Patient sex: M
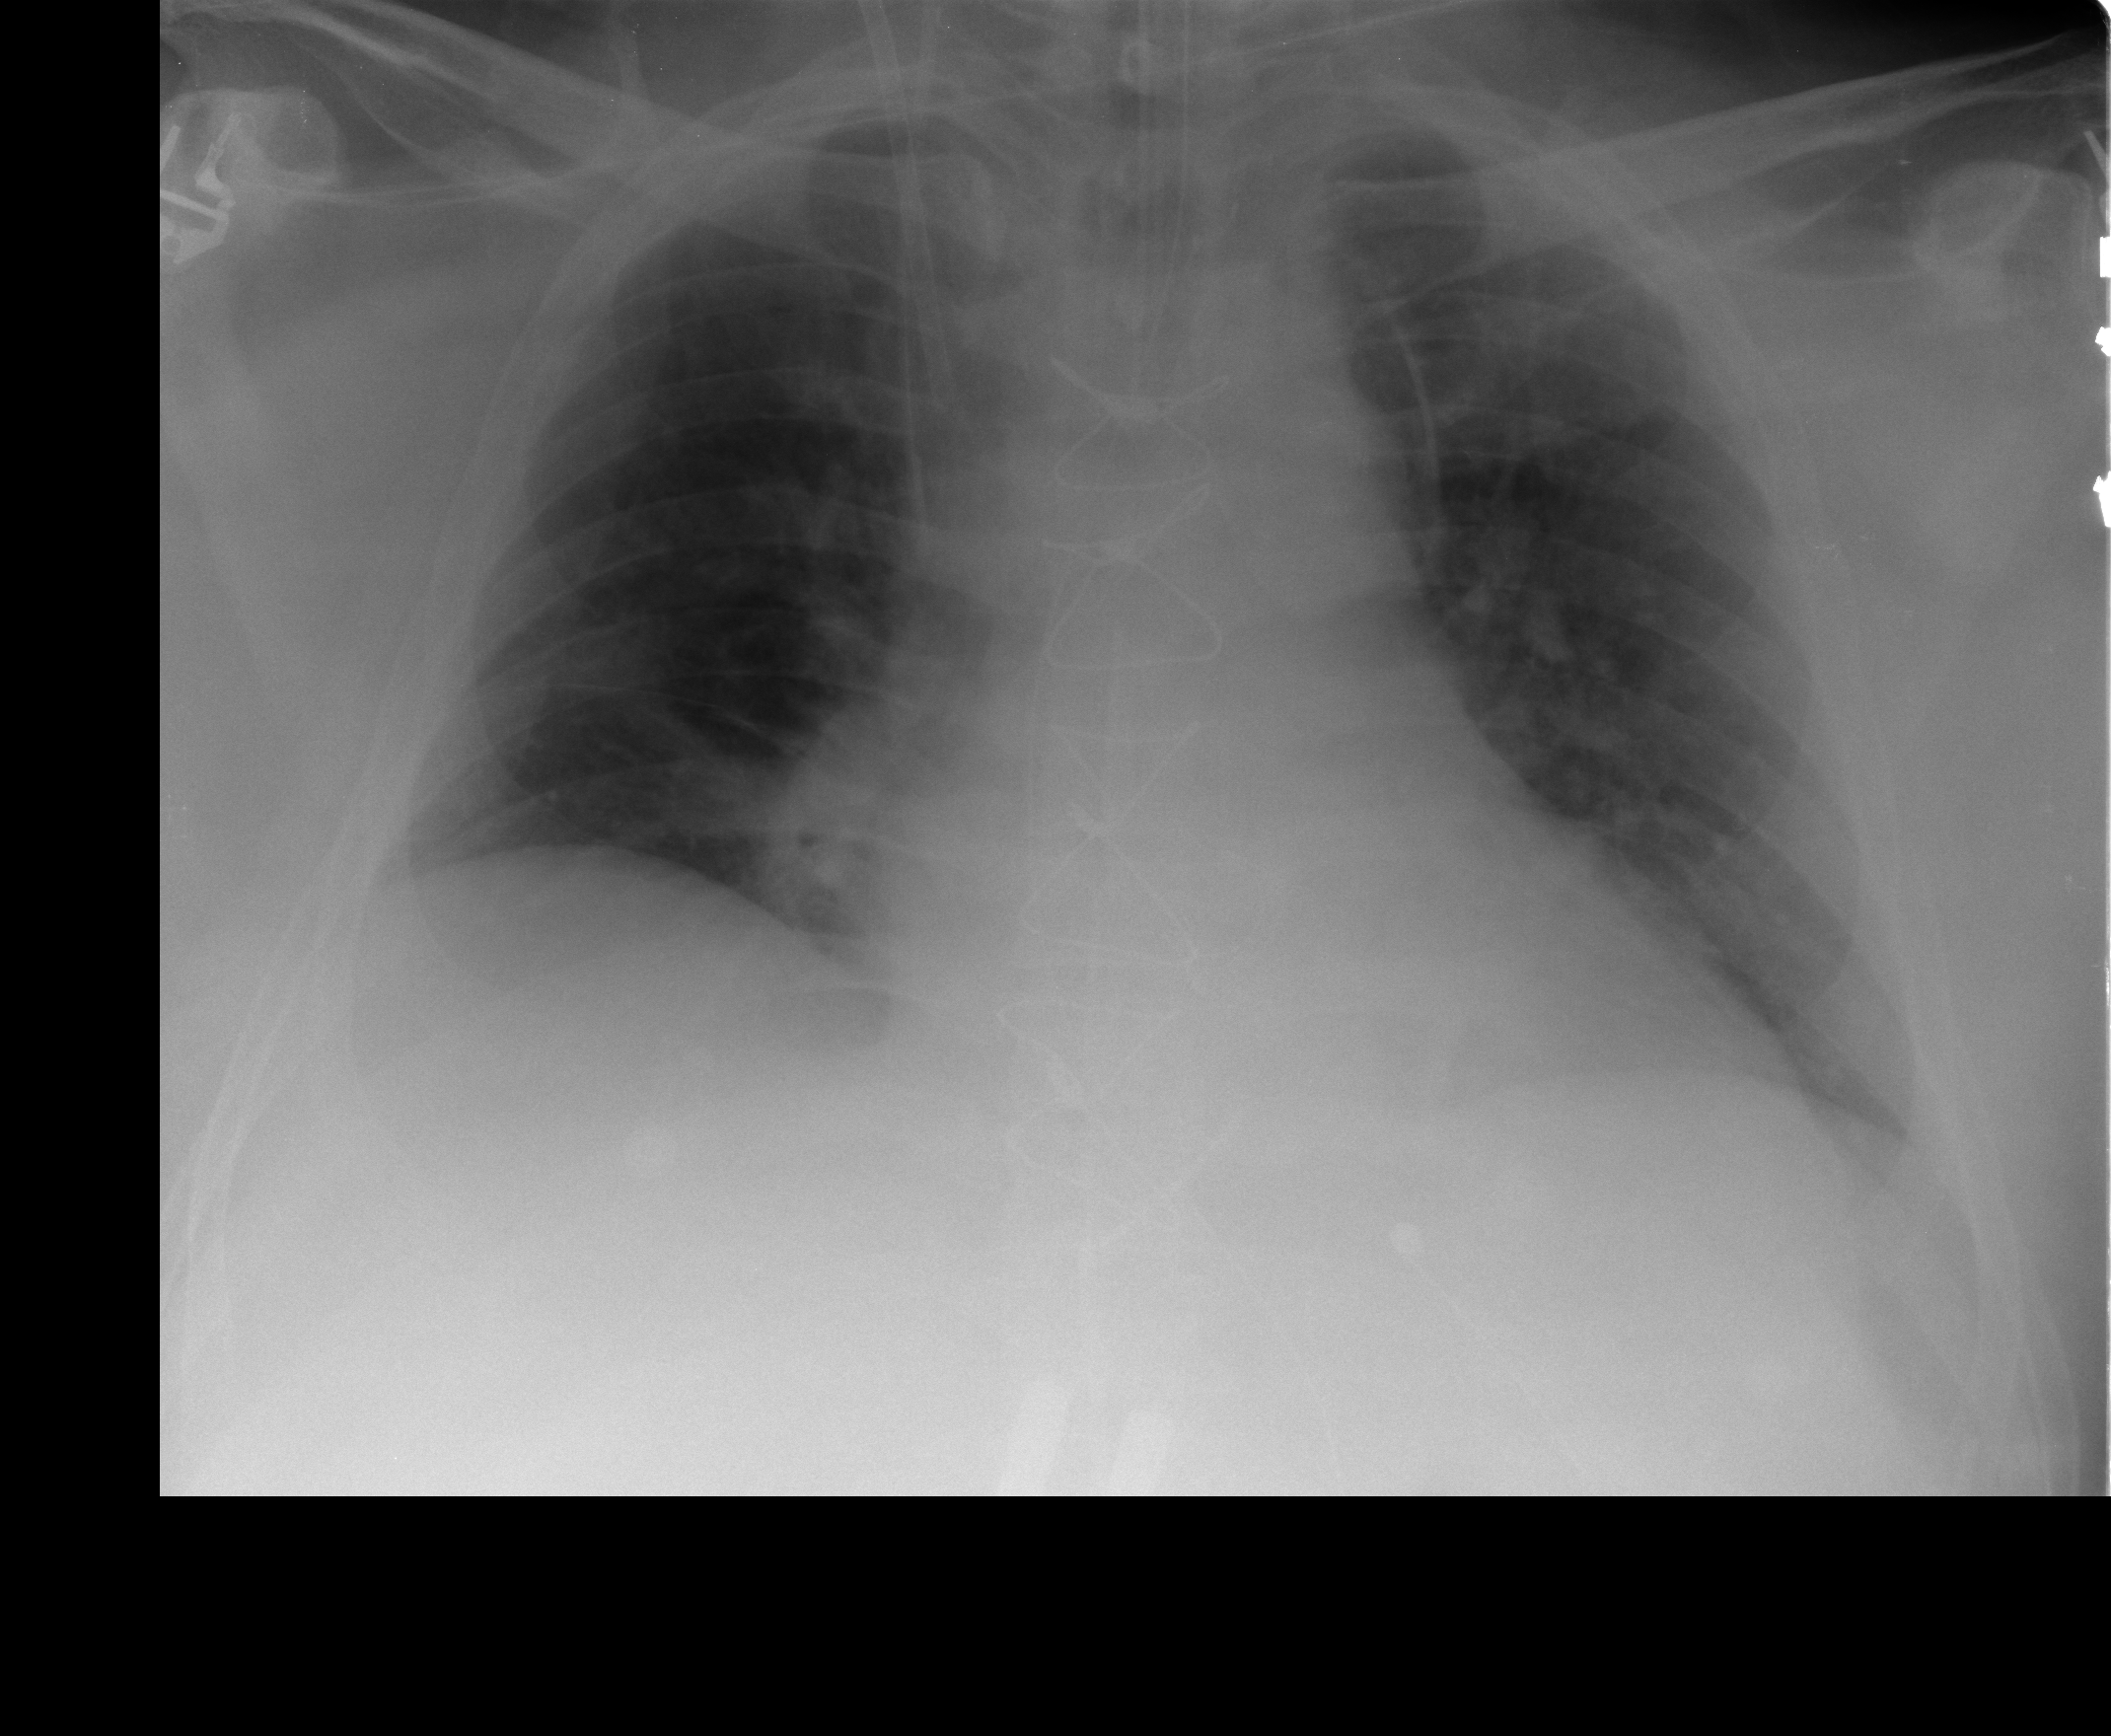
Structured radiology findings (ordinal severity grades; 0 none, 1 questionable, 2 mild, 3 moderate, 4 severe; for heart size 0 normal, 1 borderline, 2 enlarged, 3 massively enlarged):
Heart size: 0
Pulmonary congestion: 0
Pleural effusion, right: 0
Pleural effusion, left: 0
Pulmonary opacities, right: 0
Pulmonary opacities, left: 0
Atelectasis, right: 1
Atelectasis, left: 2